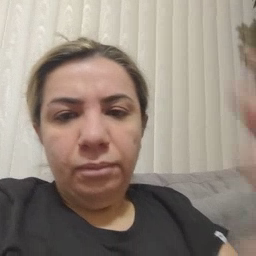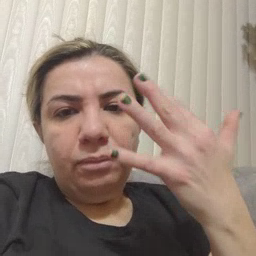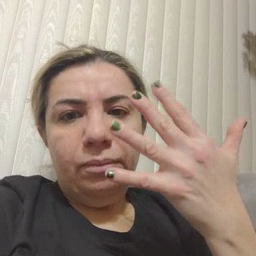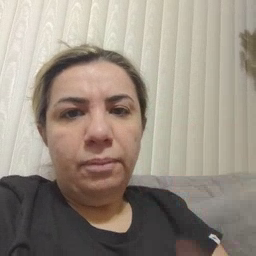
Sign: finger